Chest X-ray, AP view. Patient: 55 years old, sex F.
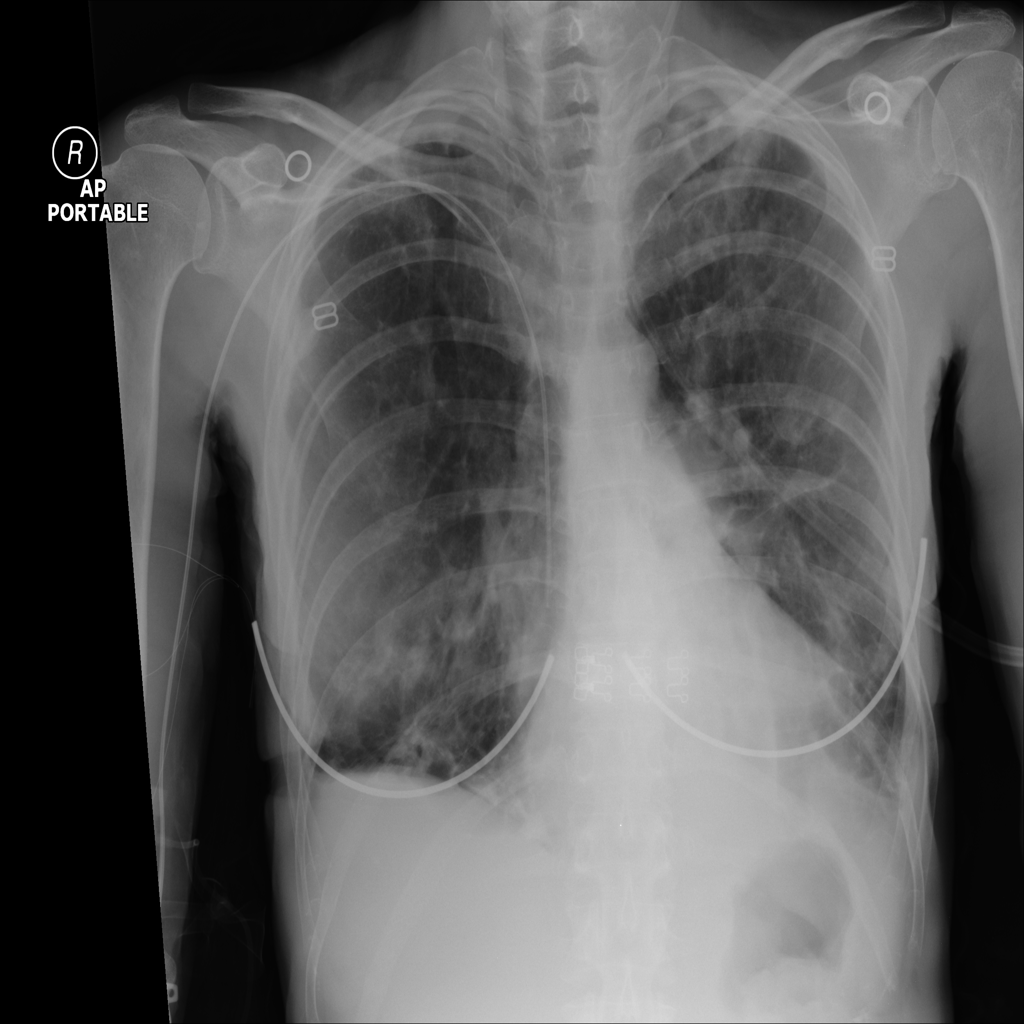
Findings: Pleural_Thickening